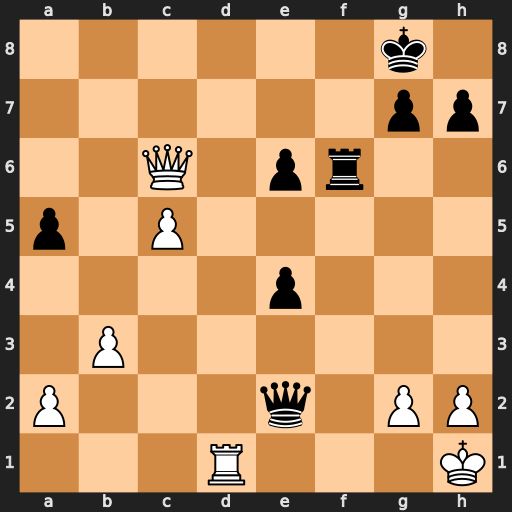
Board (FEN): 6k1/6pp/2Q1pr2/p1P5/4p3/1P6/P3q1PP/3R3K
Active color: w
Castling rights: -
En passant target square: -
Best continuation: Rd8+ Rf8 Qxe6+ Kh8 Rxf8#